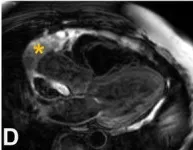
Cine cardiac magnetic resonance imaging. (E-F) First pass perfusion and late gadolinium imaging showing evidence of contrast uptake on the first pass and heterogenous signal intensity suggesting patchy late gadolinium uptake.
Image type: radiology (mri)